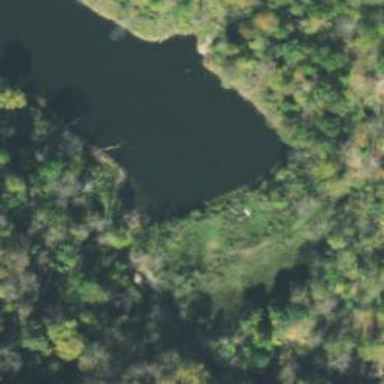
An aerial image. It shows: Reservoir.